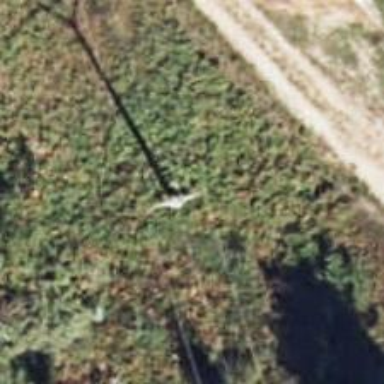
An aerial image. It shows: Minor power line with 3 cables.